Interaction volume radius: 5 \u00c5
Interaction volume height: 15 \u00c5
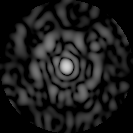
Disorder parameter: 0.8327